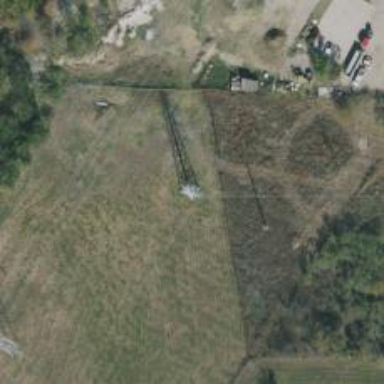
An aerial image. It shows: Power tower.